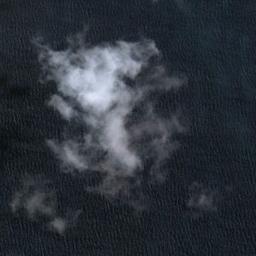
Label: cloud